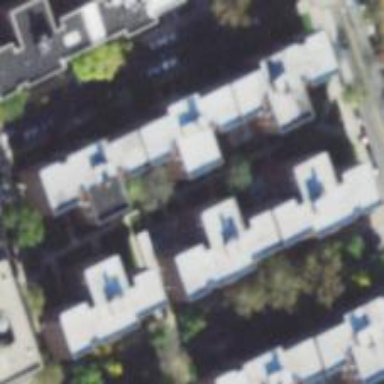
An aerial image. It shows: Sidewalk.